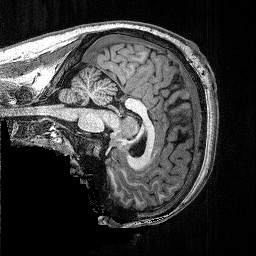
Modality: T1w
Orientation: sagittal
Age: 22
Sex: male
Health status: ill
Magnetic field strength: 3 T
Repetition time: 2.53 s
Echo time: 0.00331 s